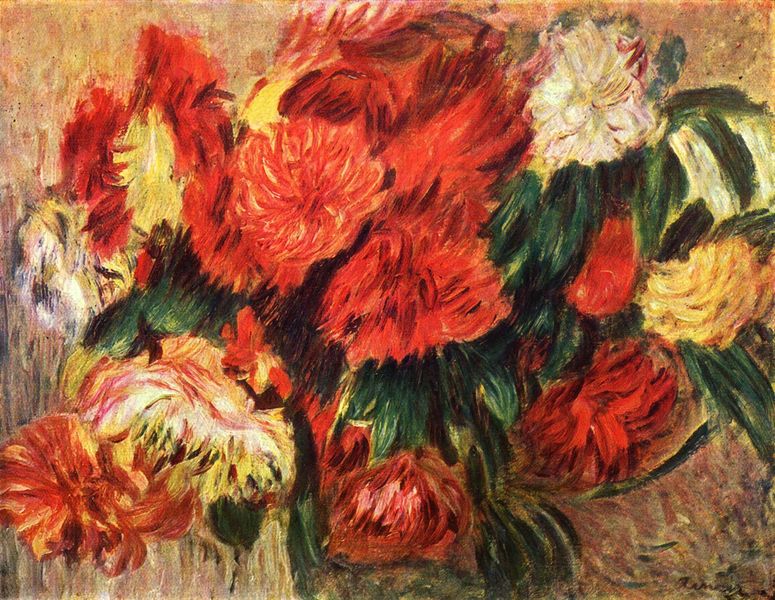
Titel: Stilleben mit Crysanthemen
Künstler: Pierre Auguste Renoir
Standort: Paris
Institution: Collection Durand-Ruel
Schlagwörter: blau, blätter, gemälde, schatten, weiß, gelb, grob, grün, impressionismus, ocker, blume, blumen, braun, bunt, frankreich, hell, hintergrund, impressionisme, licht, orange, renoir, schwarz, zeichnung, blüte, blüten, rose, rosen, rot, beige, expressionismus, malerei, wand, bild, signatur, öl, pastos, blatt, pflanze, rosa, krug, stilleben, stillleben, vase, farbig, sommer, abstrakt, farben, lila, violett, weis, van gogh, stille, king, oil, red, white, tulpen, black, dark, duktus, expressionism, funeral, gold, green, modern, painting, woman, yellow, impressionistisch, jaune, vert, flowers, pink, strauss, brown, plant, striche, blumenstrauss, bouquet, impression, abstrahiert, blütenblätter, corinth, unterschrift, gogh, dynamik, pinsel, ölmalerei, flora, welk, pinselduktus, pinselstrich, weißß, verwischt, pfingstrosen, flower, malerisch, dynamisch, rouge, background, nature, malerie, summer, pinselstriche, death, bunte, leuchtend, light, garden, plants, blumenstilleben, dahlien, drawing, gebinde, fleurs, weisss, brush strokes, color, farbtupfer, impressionism, realism, expressionist, illustration, line, fleur, abstract, bright, peach, love, roses, still life, brightness, spring, leaves, square, watercolour, art, colors, colourful, colours, signature, close up, pastel, study, wisch, pinselductus, lines, floral, yello, fire, impressionist, beautiful, brush, leaf, long, stripes, sunflower, colour, paint, leave, bouque, chrysanthemen, chrysantheme, expressionistic, wide, blurry, tan, alive, strokes, feuille, arrangement, strau, weoß, chaos, sunflowers, kind, paint strokes, feuillage, pretty, daisy, bundle, natural, sadness, chrysantemen, borwn, naturalism, brushwork, nice, focus, soft, greenery, thing, bliumen, vibrant, chrysanthemum, sketches, blooms, grown, bloom, blend, name, petals, smear, wedding, overlapping, unsure, stems, stamens, pivoine, peonies, vivid, flowes, strich, artistic, bunch, impresionismus, geen, carnations, pionen, posy, floers, melted, blooming, blended, layering, wilt, blossoms, posey, botany, slap-dash, greenry, pivoines, silllife, x, bouquest, blumkenstrauß, fresh, flowres, no vase, dahlie, spilling, still lofe, oranges and reds, sup, iradiation, cheerfulness, yo, ladjfldk